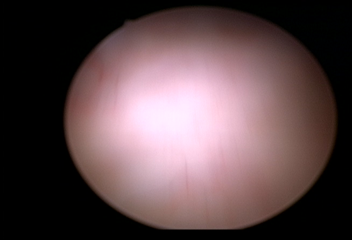
Modality: WLC
Class: Normal mucosa
Bladder cancer association: No